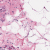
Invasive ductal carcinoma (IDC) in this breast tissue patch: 0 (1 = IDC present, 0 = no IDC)